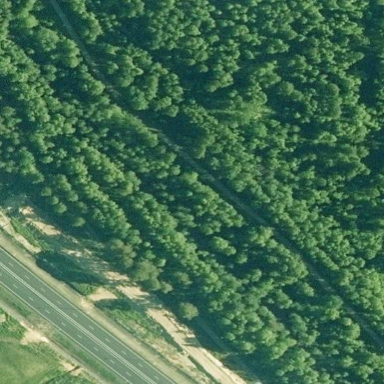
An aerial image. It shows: Forest area.